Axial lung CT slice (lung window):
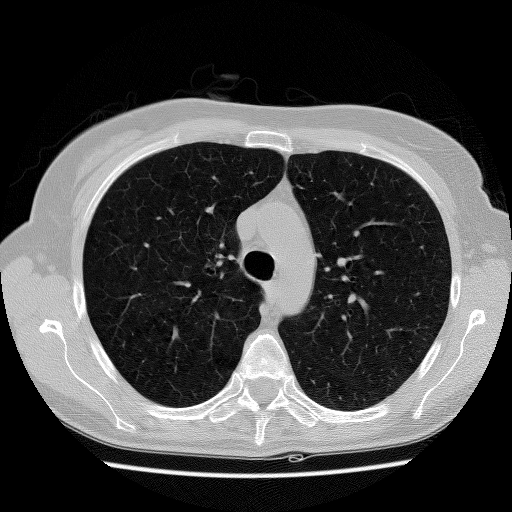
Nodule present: no